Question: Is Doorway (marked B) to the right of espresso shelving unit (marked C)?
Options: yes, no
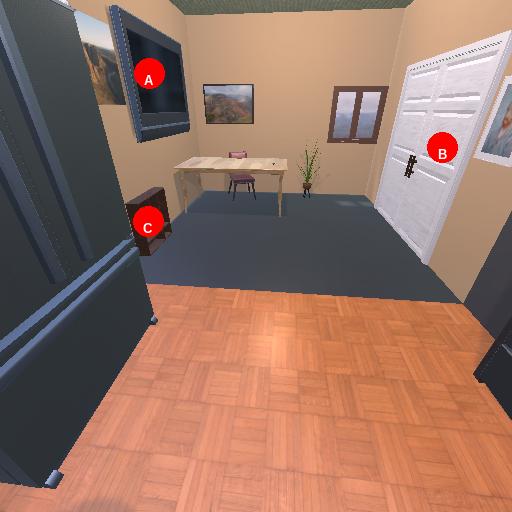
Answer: yes